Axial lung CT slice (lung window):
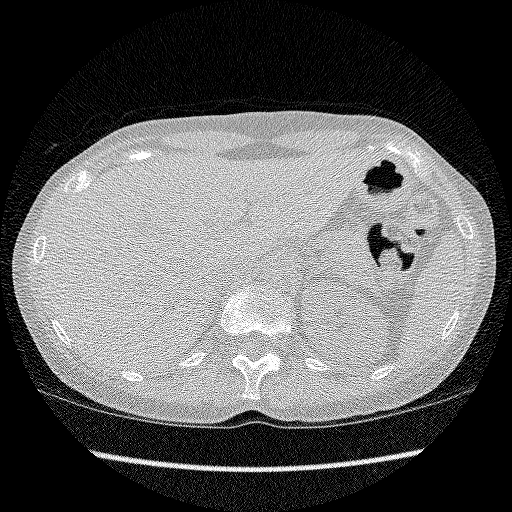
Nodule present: no